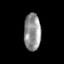
Tissue: skin
Cell type: Epithelial cells
Senescence score: 0.8046
Nuclear area (px): 613
Mean DAPI intensity: 146.346